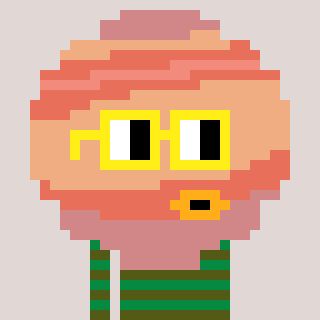
a pixel art character with square yellow glasses, a jupiter-shaped head and a green-colored body on a warm background